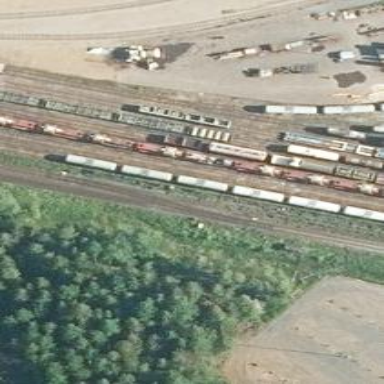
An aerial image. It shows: Wedge is used for the railway derail.